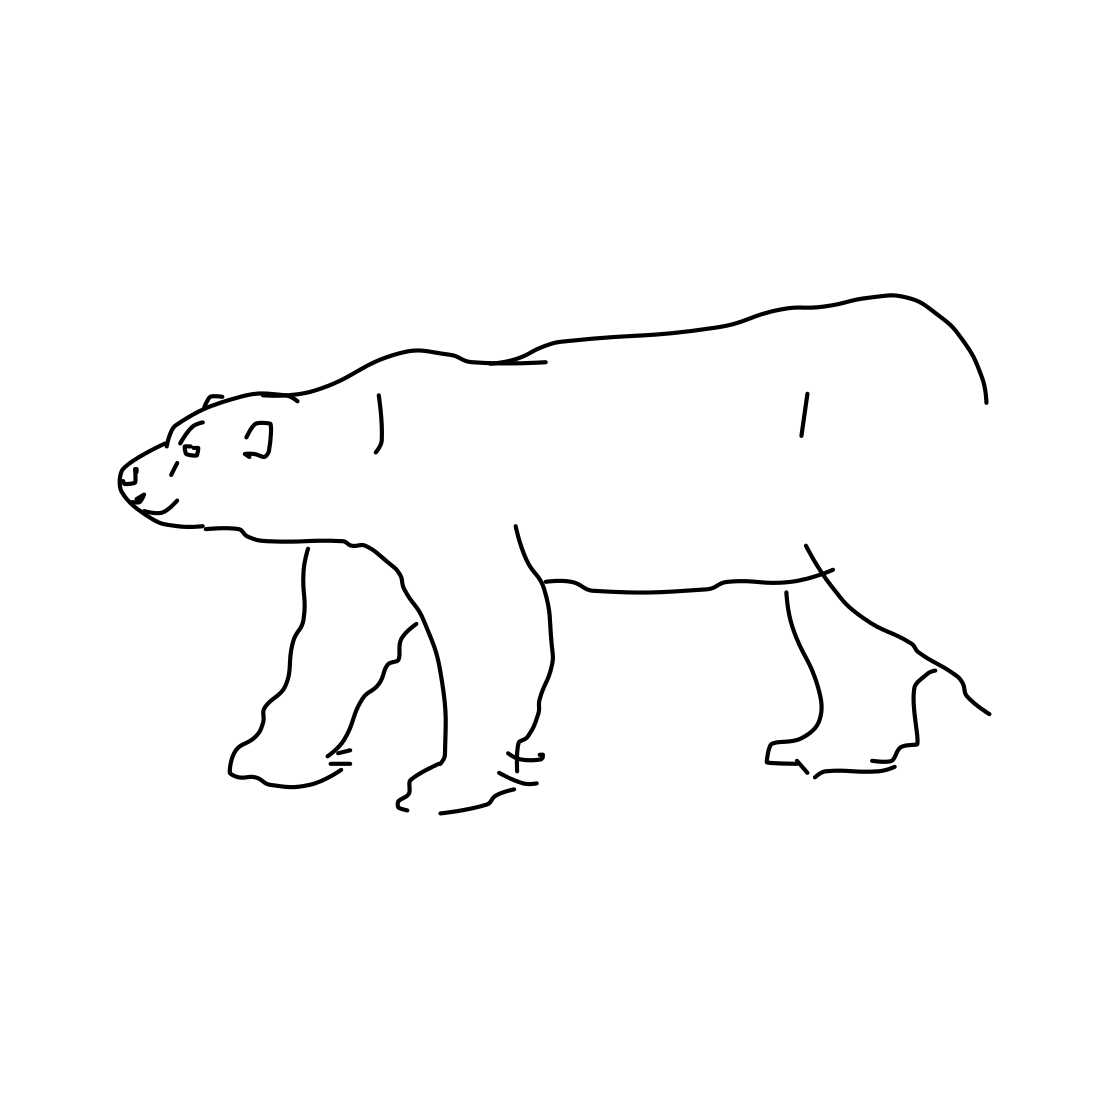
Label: bear (animal)